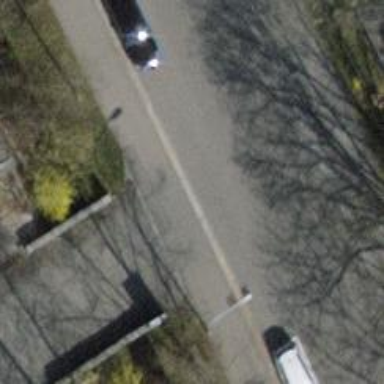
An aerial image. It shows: Unmarked crossing with traffic calming table.